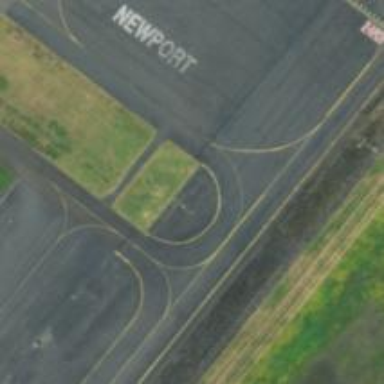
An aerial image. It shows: Image of taxiway at airport.